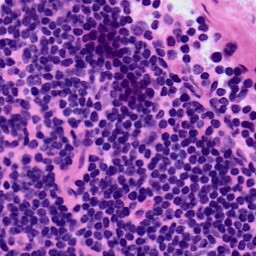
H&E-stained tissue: LymphNode